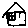
Label: house